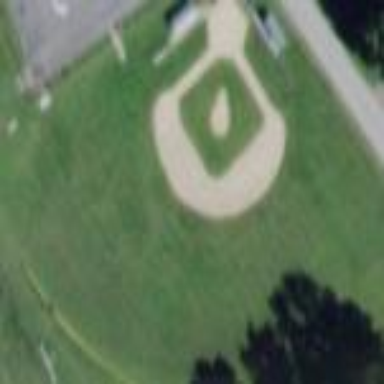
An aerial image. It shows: Baseball pitch for leisure land.